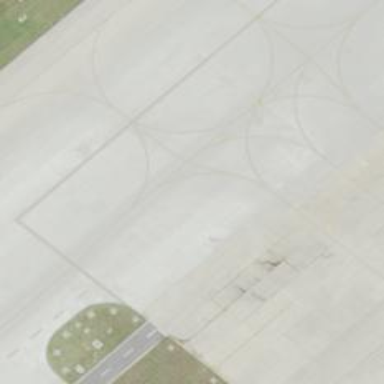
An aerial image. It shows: View of taxiway at the airport.